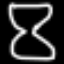
Label: hourglass